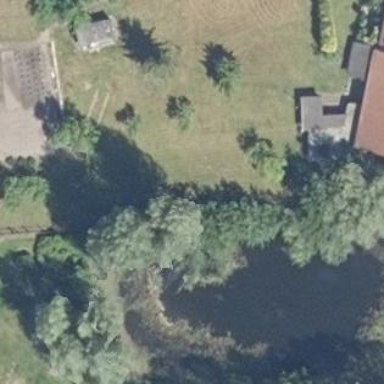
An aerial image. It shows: Pond with natural water.